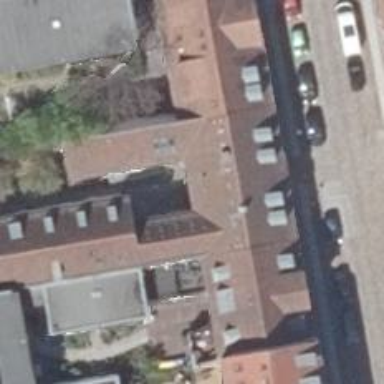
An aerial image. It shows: Concrete footway tunnel passing through building.